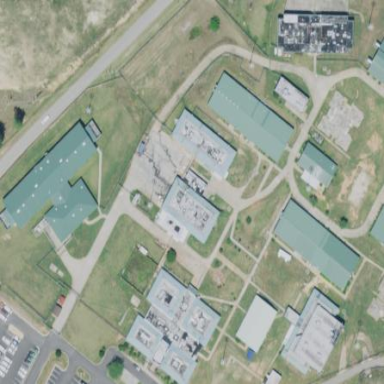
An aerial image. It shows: Prison.